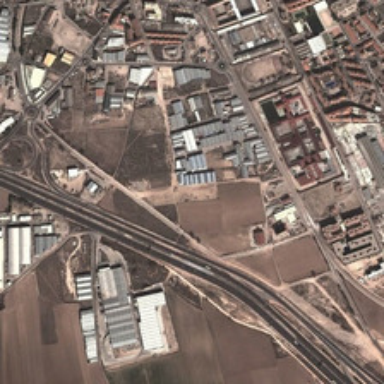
Many buildings and some bareland are in an industrial area .